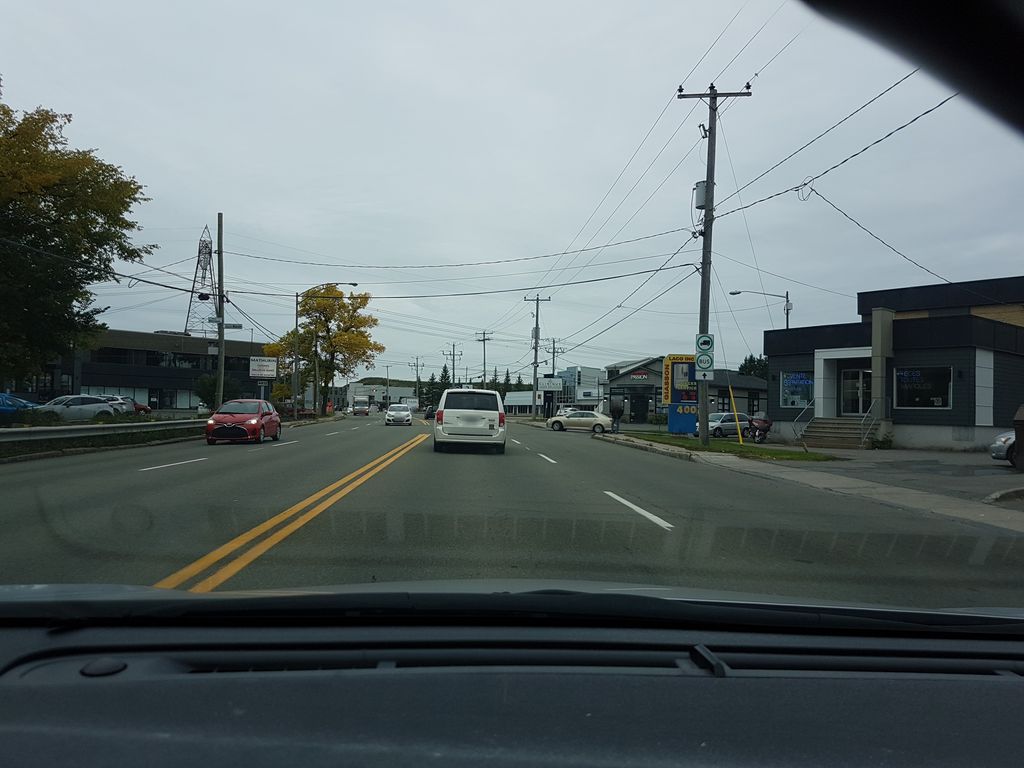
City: quebec_city